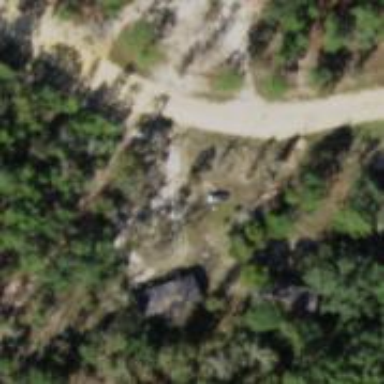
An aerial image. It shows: Driveway.